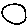
Label: circle